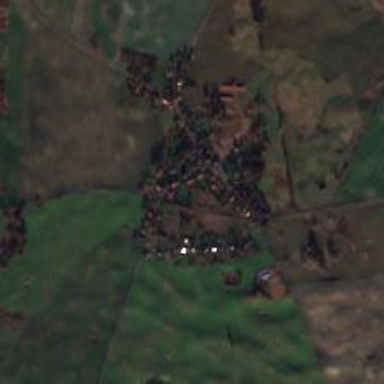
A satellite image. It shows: Village.